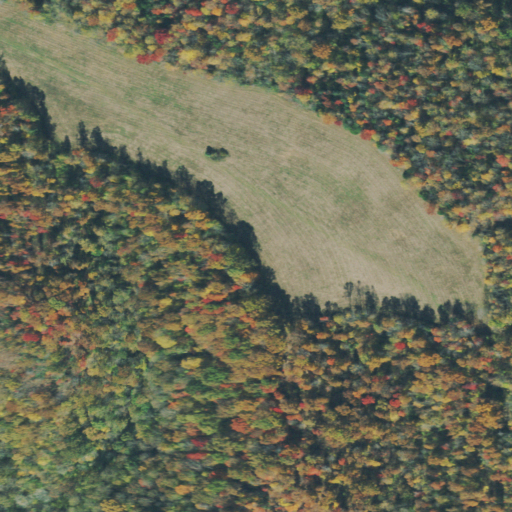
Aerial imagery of ridge(s) in Tennessee named Burton Ridge containing deciduous forest, pasture, open development, low intensity development, mixed forest, and grassland